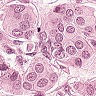
Metastatic tissue present: yes